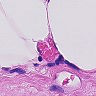
Metastatic tissue present: no